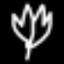
Label: leaf